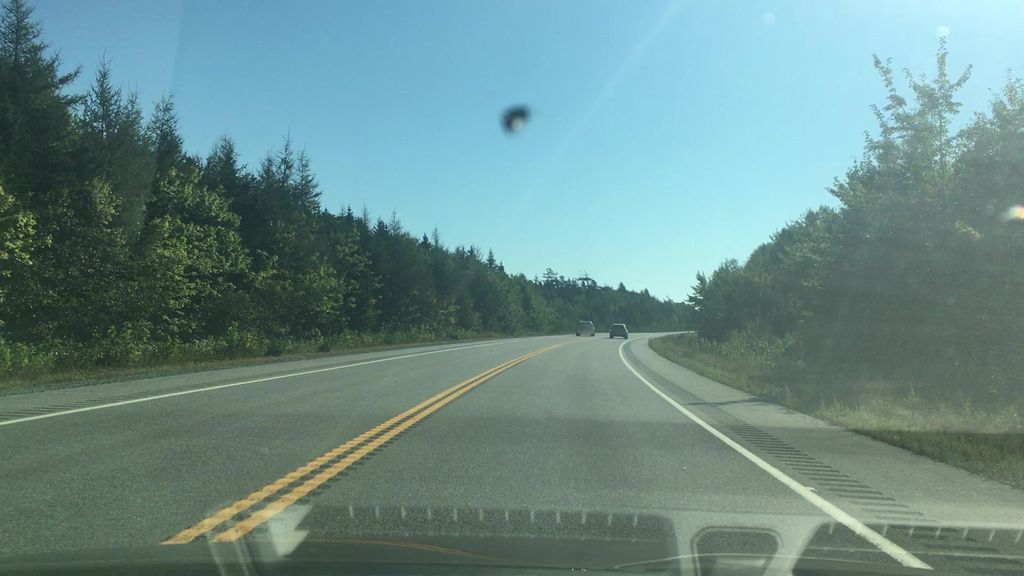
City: halifax